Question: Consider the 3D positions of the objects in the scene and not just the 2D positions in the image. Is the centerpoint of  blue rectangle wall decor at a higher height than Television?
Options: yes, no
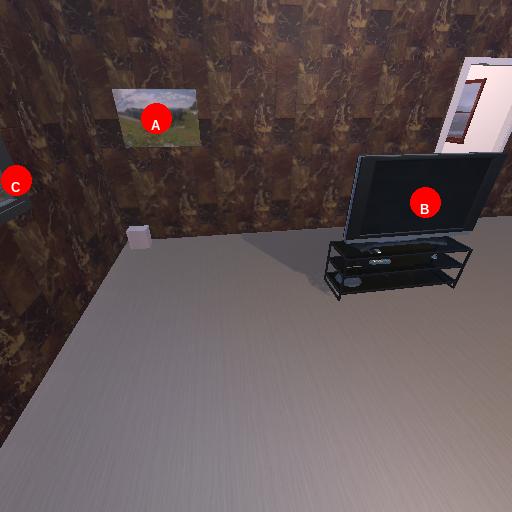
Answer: yes